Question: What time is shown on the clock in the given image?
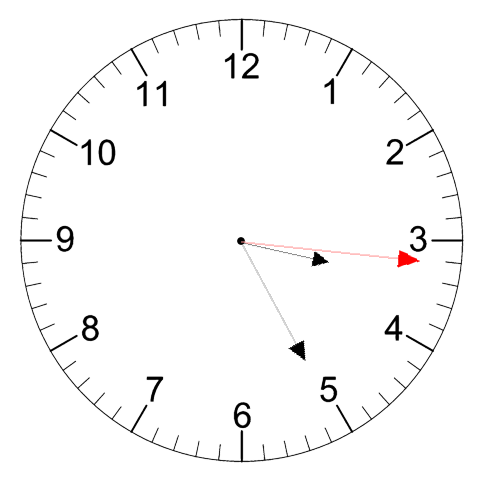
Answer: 03:25:16